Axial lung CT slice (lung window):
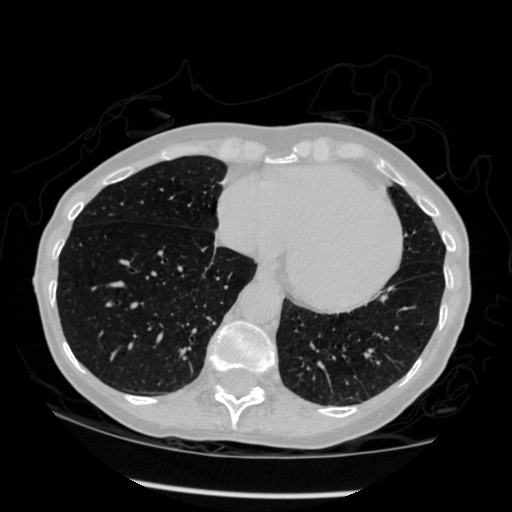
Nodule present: no